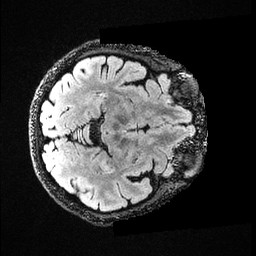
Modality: FLAIR
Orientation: axial
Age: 34
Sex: female
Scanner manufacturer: ge
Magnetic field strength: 3 T
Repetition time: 4.802 s
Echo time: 0.1169 s